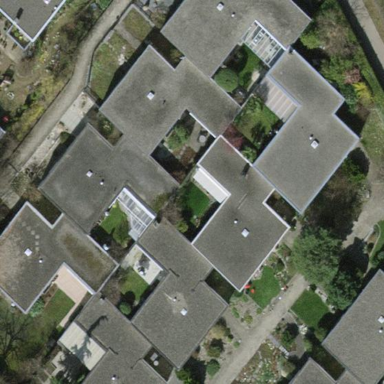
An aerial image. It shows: Terrace building.